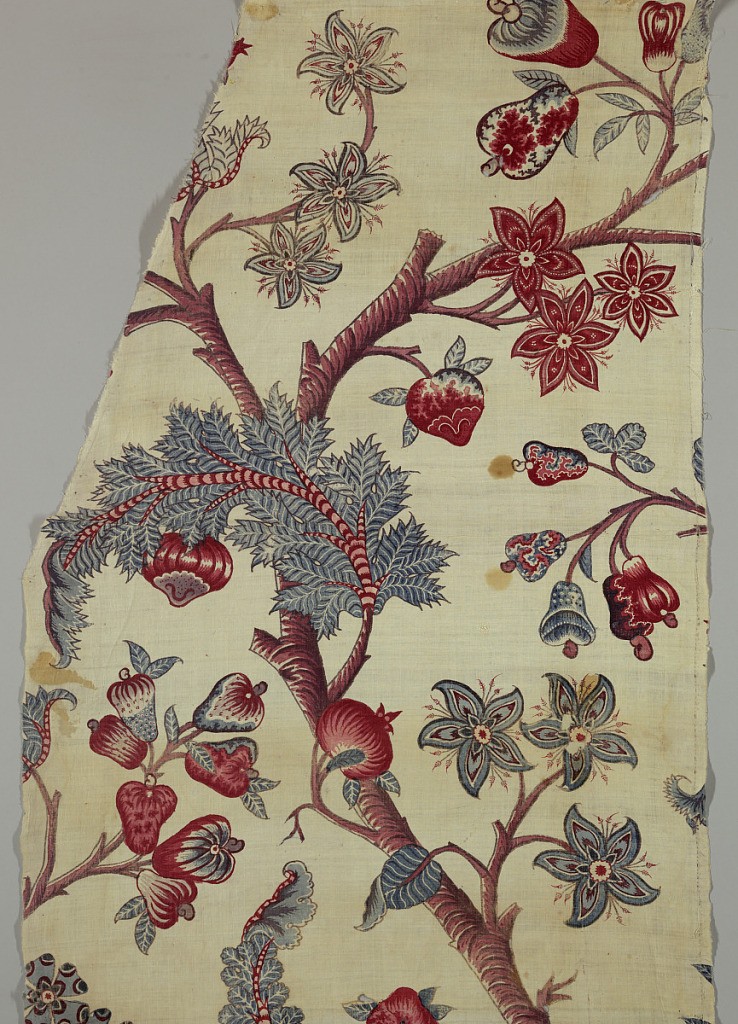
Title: Chintz fragments
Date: late 18th century
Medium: cotton Technique: mordants (black, 3 reds, 2 purples) applied by brush, sometimes over resist; madder dyed; blue applied over resist; chintz on plain weave
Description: Four fragments of a large design of flowering branches on a white ground.